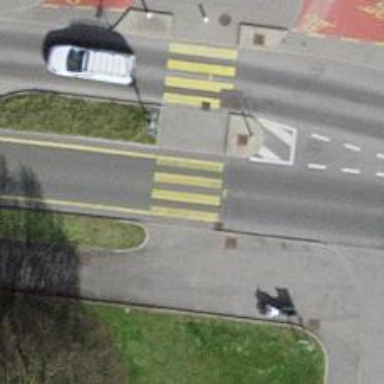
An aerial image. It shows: Zebra crossing for pedestrians.